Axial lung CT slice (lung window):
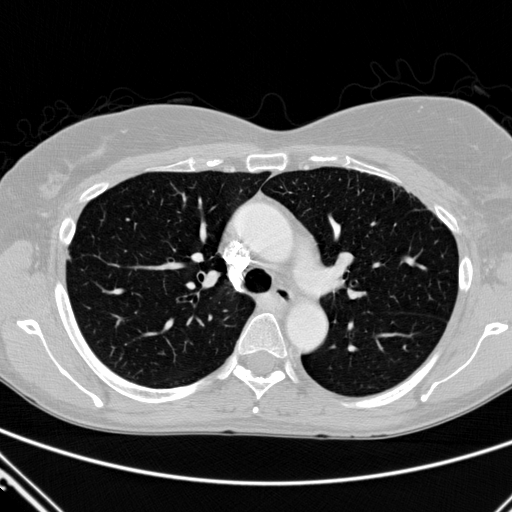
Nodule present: no